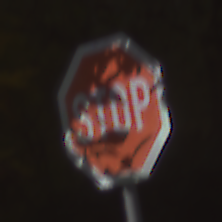
Verkehrszeichen: Stop
Umgebung: Outdoor, Nature
Tageszeit: Midday
Wetter: Overcast
Licht: Natural
Jahreszeit: Autumn
Kontrast: LowContrast